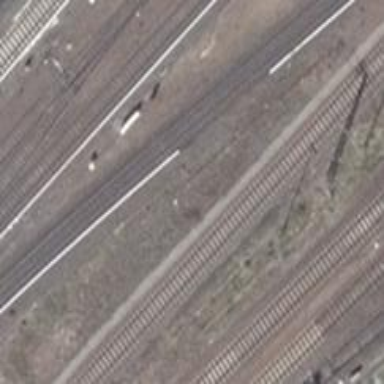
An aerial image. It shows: Railway signal.